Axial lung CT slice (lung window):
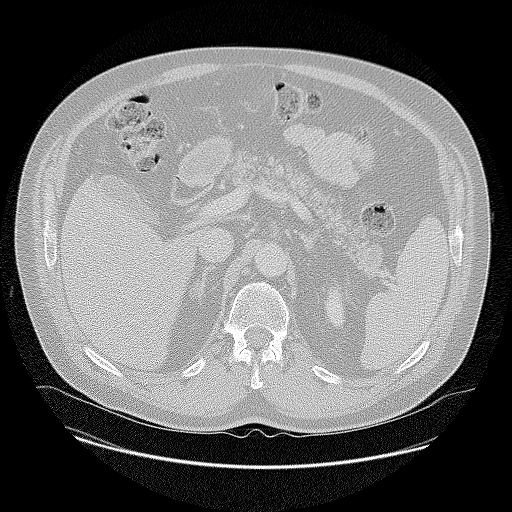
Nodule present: no